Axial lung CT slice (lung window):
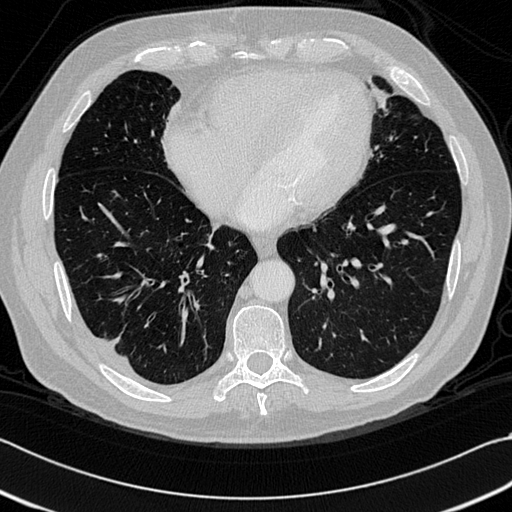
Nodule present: no